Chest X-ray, PA view. Patient: 62 years old, sex M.
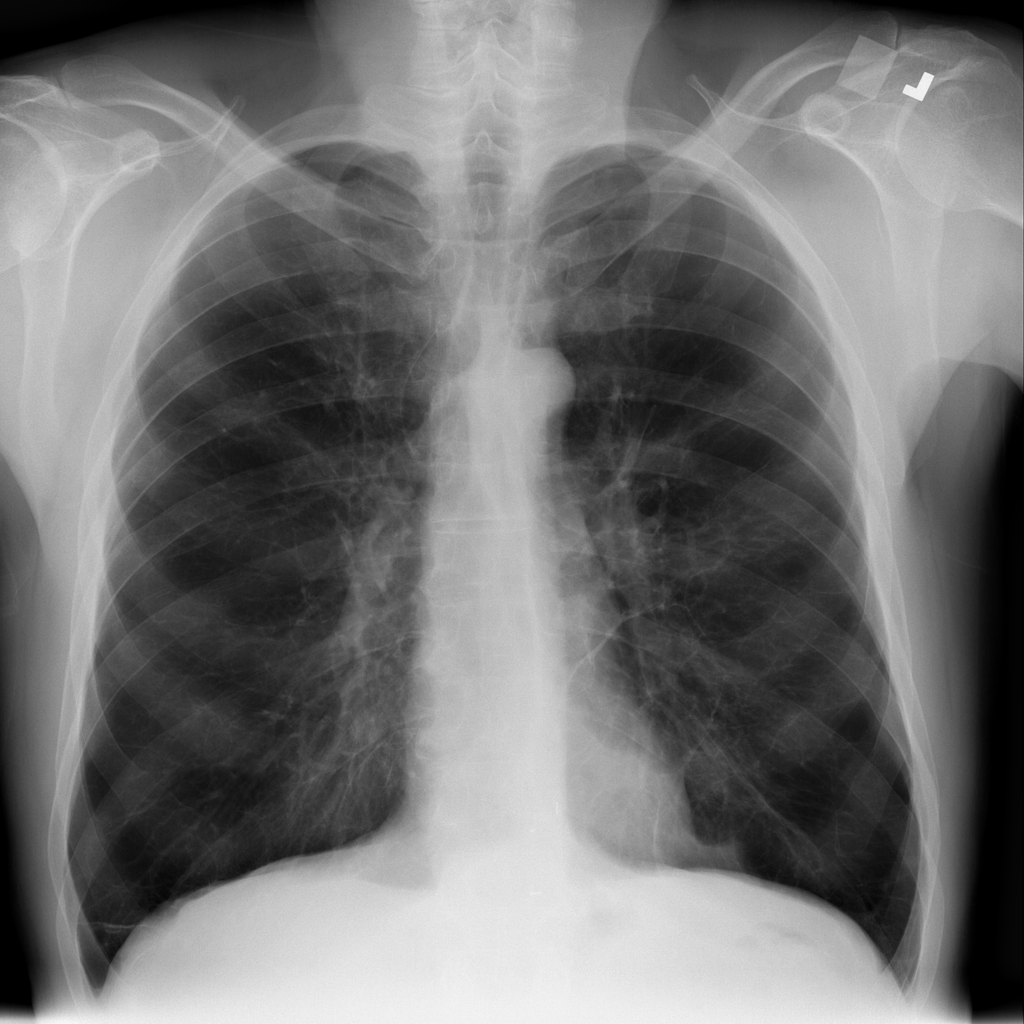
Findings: No Finding